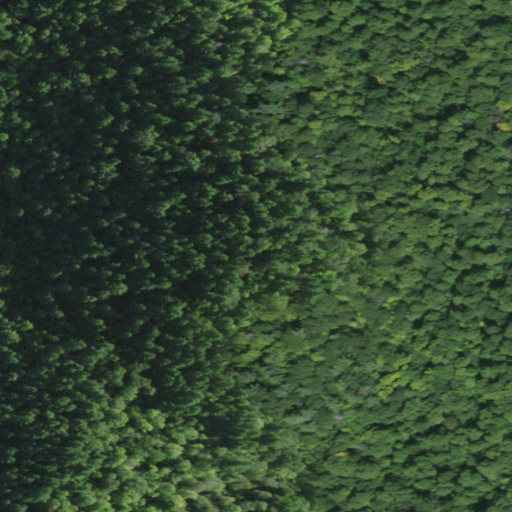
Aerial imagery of mountain in New York named Brace Hill containing evergreen forest and deciduous forest